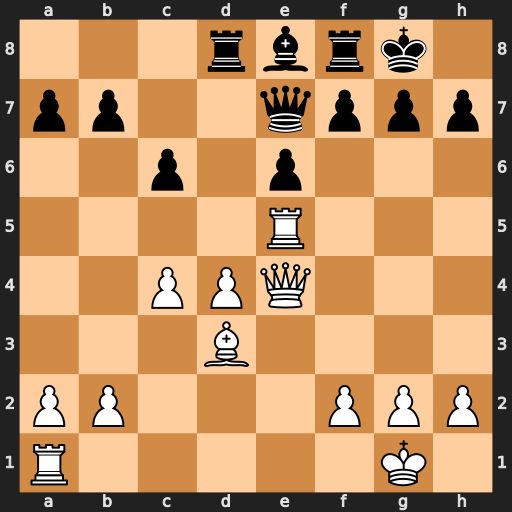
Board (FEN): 3rbrk1/pp2qppp/2p1p3/4R3/2PPQ3/3B4/PP3PPP/R5K1
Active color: w
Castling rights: -
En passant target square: -
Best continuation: Qxh7#